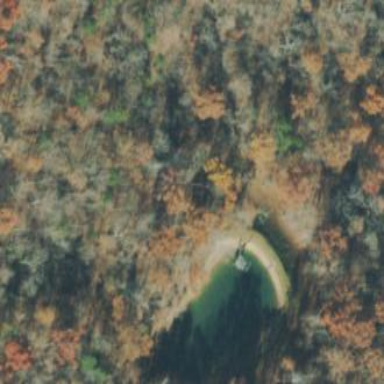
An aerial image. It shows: Pond surrounded by natural water.